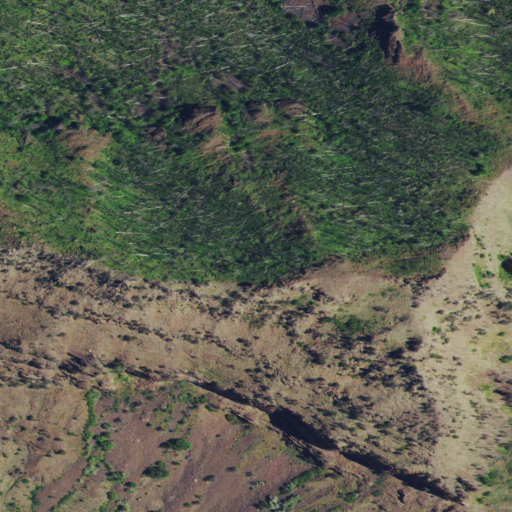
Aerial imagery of mountain in Idaho named Wild Horse Butte containing shrub and grassland